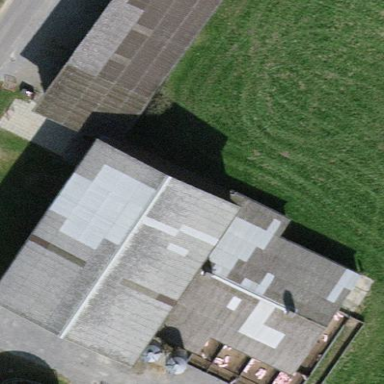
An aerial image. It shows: Sty building.